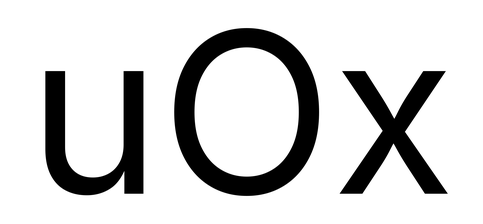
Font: Inter_Regular